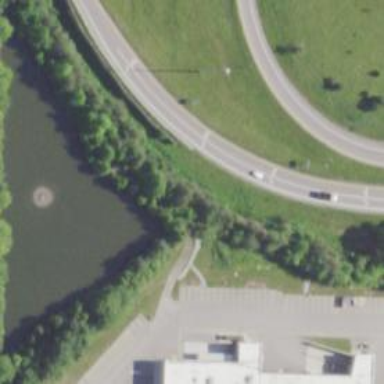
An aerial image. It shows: Retention pond with water.